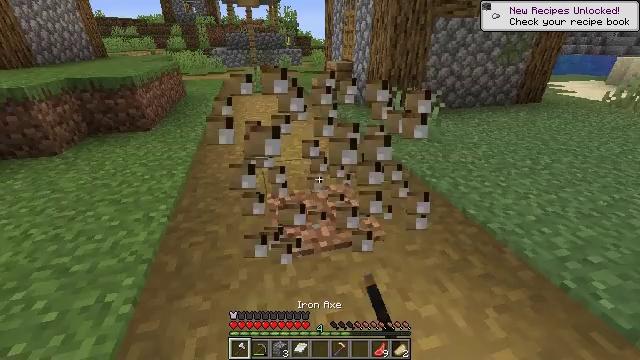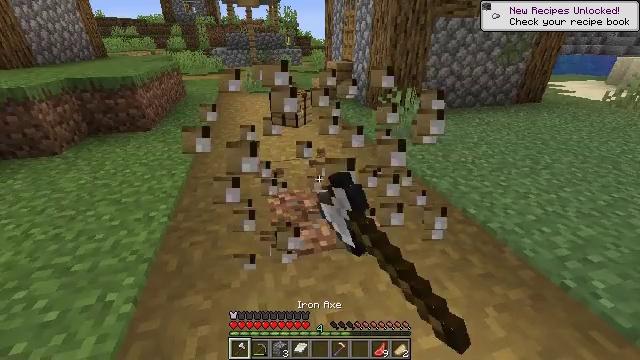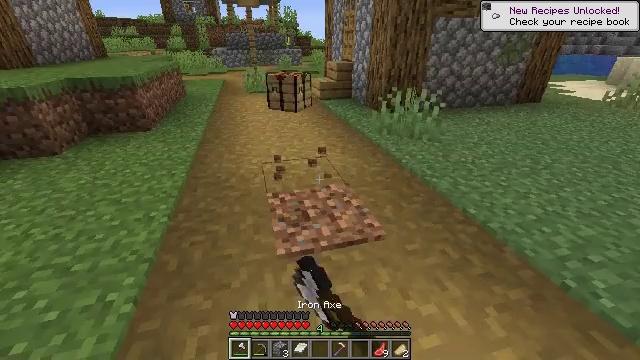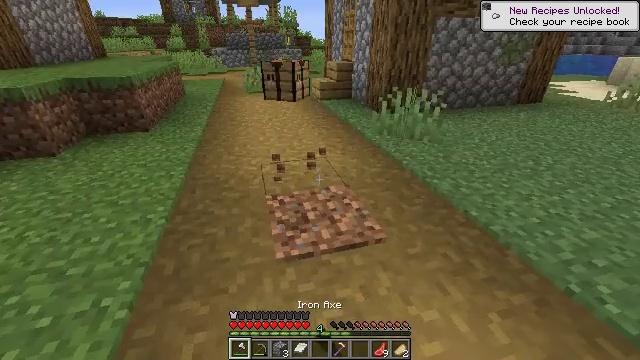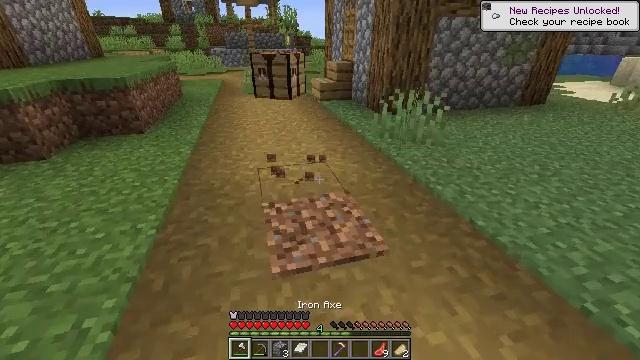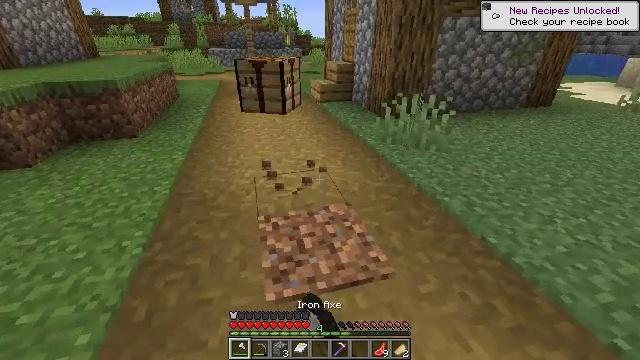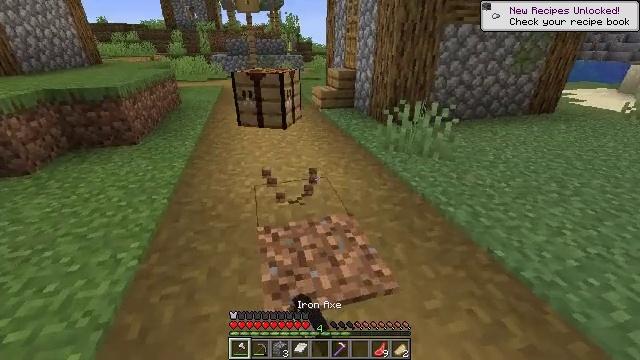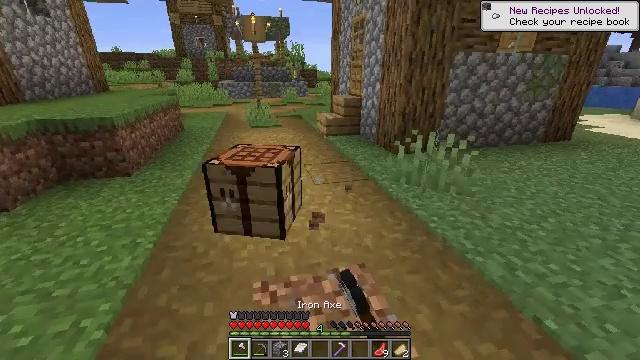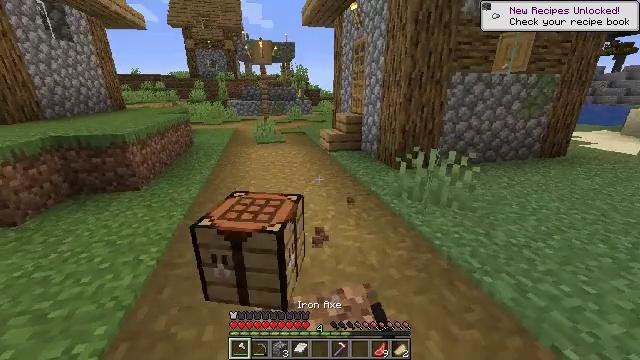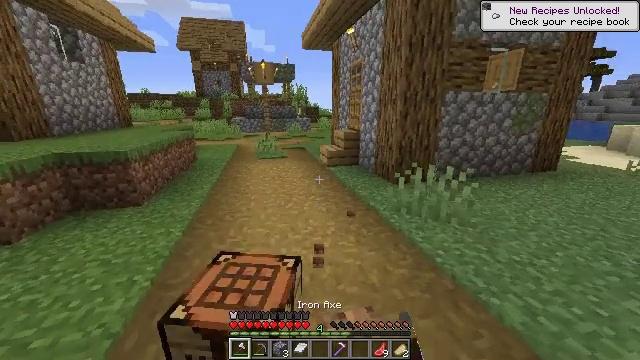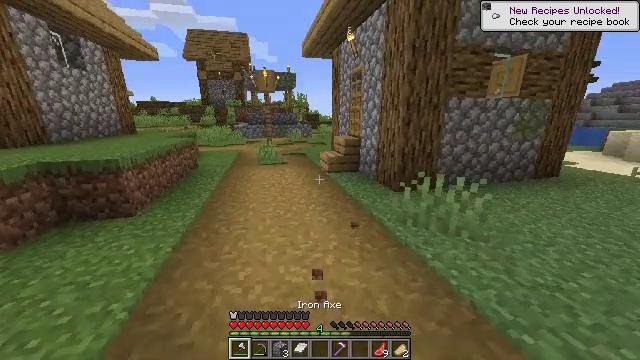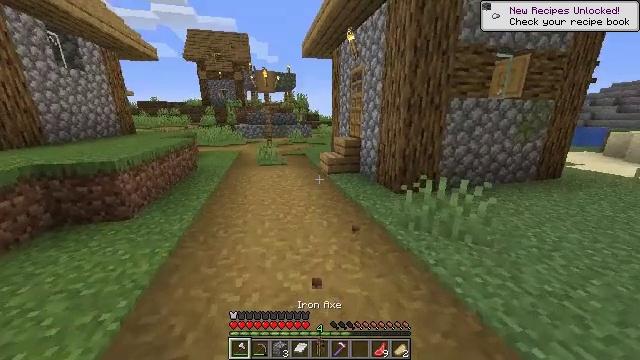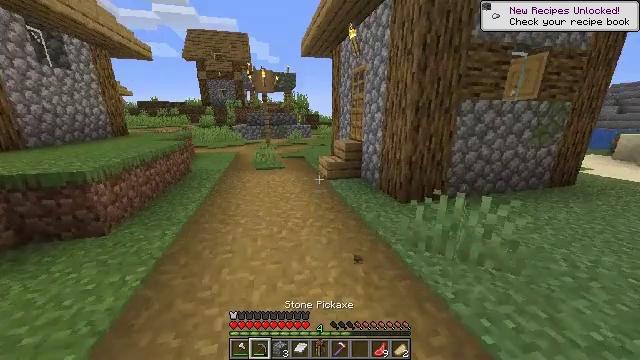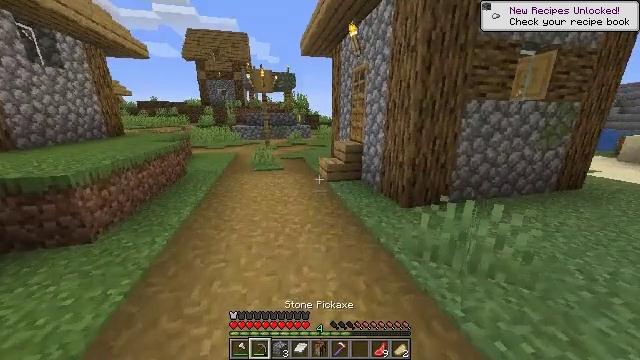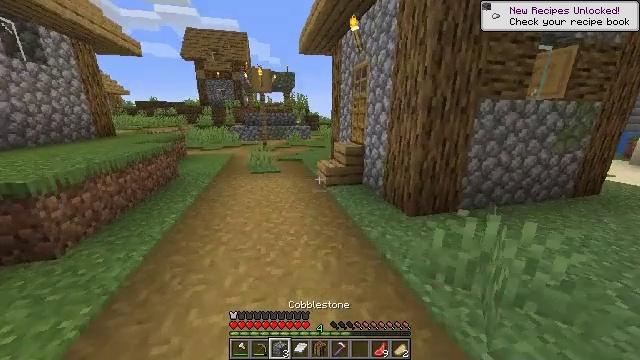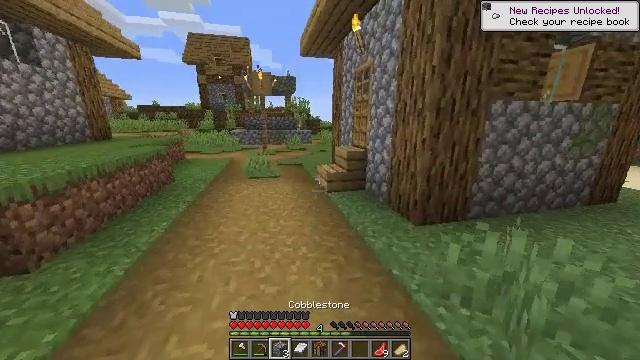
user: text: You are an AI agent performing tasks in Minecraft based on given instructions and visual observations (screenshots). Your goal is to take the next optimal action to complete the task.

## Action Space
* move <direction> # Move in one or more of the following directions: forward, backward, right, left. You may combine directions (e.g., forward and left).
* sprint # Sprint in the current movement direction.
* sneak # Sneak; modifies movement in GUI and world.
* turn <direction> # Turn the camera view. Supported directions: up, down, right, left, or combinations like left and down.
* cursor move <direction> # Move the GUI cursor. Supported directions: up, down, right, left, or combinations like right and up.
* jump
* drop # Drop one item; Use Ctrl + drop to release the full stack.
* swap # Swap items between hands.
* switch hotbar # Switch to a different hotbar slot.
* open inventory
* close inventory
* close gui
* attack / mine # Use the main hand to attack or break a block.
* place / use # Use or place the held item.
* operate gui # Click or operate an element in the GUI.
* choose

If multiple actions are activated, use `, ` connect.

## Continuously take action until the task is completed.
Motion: motion action
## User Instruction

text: Gather the composter from your farm.
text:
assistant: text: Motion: attack / mine
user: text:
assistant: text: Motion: attack / mine
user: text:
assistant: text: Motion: move forward, attack / mine
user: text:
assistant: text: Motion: move forward, attack / mine
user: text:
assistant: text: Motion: move forward, attack / mine
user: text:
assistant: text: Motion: move forward, turn up, attack / mine
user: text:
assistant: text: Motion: move forward, sprint, turn up, attack / mine
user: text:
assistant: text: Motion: move forward, sprint, turn up
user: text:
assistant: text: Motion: move forward, sprint, turn up
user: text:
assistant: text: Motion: move forward, sprint
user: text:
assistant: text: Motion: move forward, sprint
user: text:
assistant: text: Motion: move forward, sprint
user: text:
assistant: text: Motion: move forward, sprint
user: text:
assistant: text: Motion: move forward, sprint
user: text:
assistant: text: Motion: move forward, sprint
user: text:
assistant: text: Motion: move forward, sprint
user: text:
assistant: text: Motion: move forward, sprint
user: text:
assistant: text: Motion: move forward, sprint
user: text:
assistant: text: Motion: move forward, sprint, jump
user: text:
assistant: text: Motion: move forward, sprint, jump
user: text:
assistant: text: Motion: move forward, sprint, jump
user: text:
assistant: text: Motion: move forward, sprint, jump
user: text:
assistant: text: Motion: move forward, sprint, jump
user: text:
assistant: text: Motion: move forward, sprint, jump
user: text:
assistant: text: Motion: move forward, sprint, turn left and up, jump
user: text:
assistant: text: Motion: move forward, sprint, turn left, jump
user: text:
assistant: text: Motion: move forward, sprint, jump
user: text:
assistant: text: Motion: move forward, sprint, jump
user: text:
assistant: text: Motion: move forward, sprint, jump
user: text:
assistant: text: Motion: move forward, sprint, jump